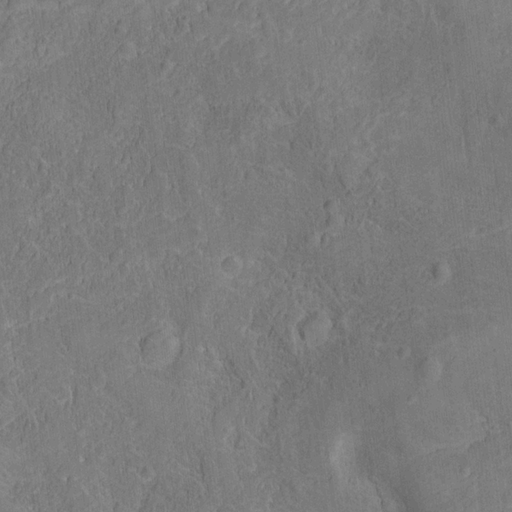
Classes present: Background